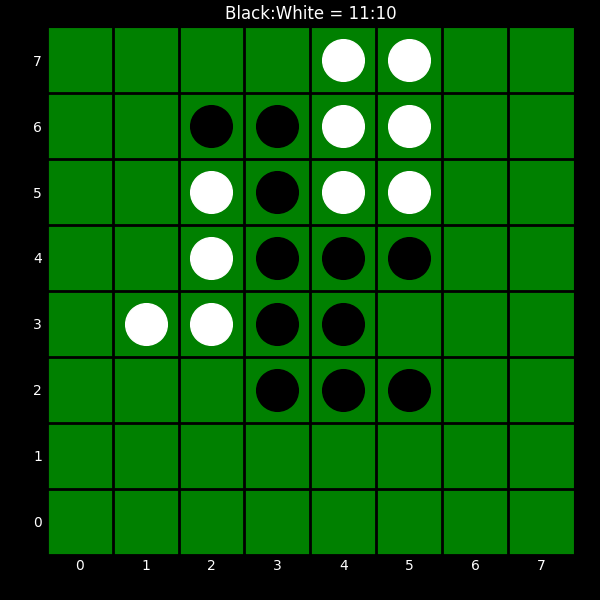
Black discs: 11
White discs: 10